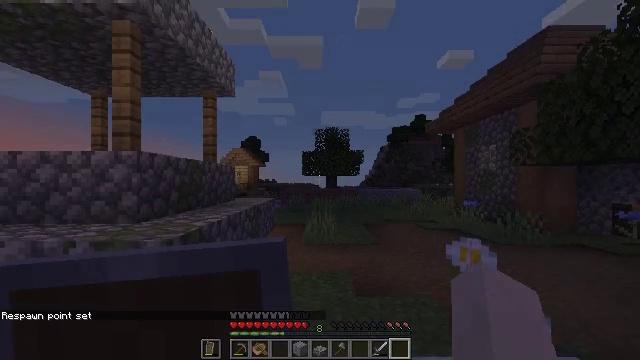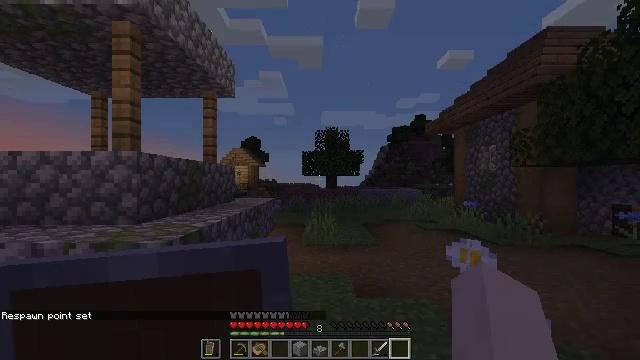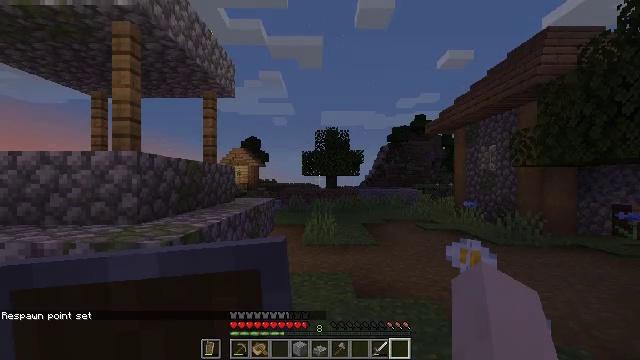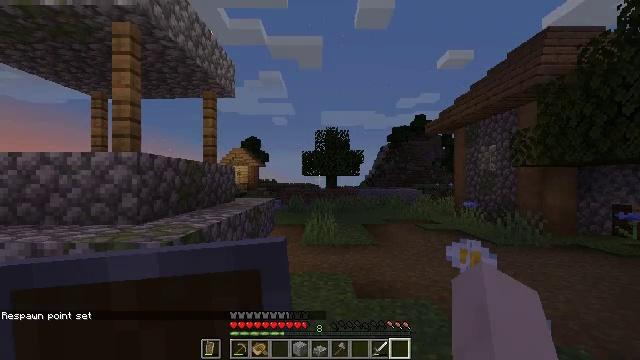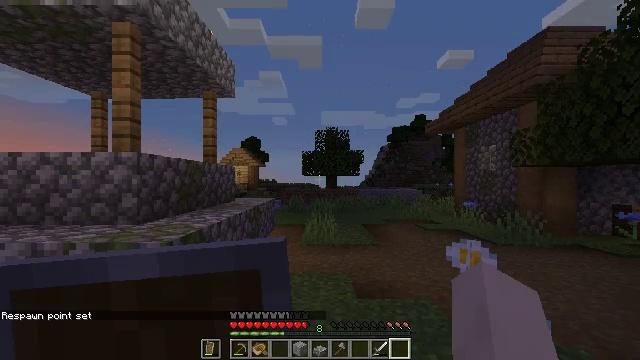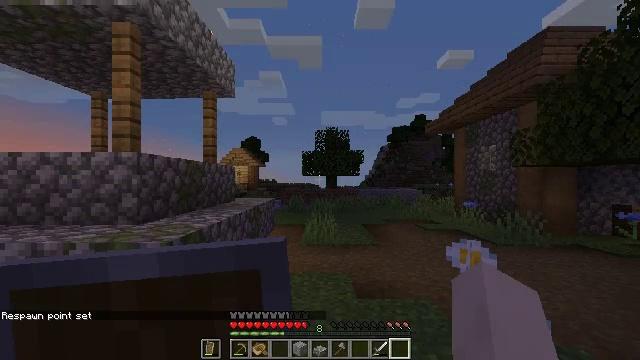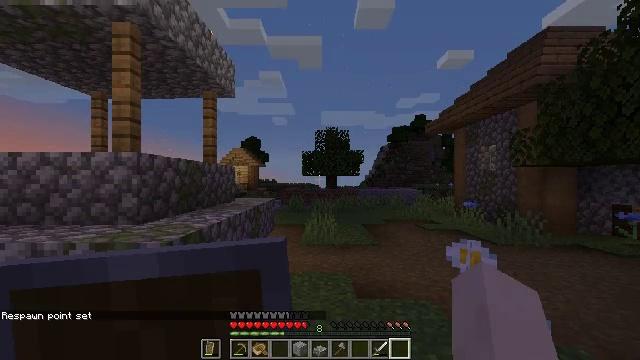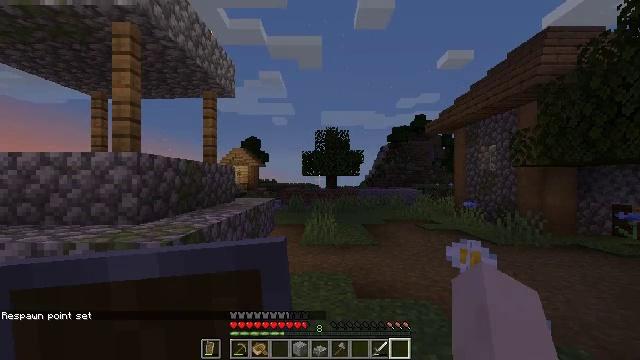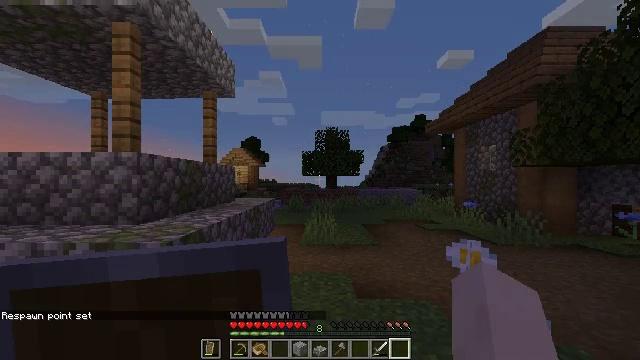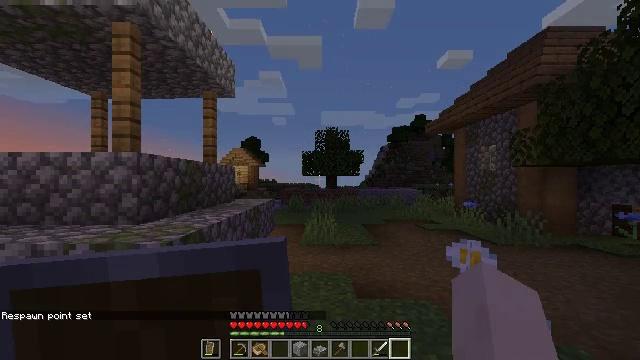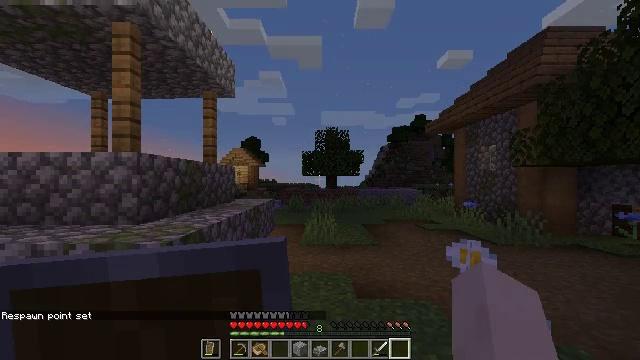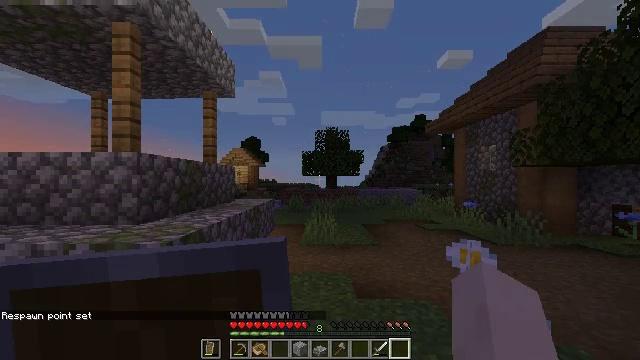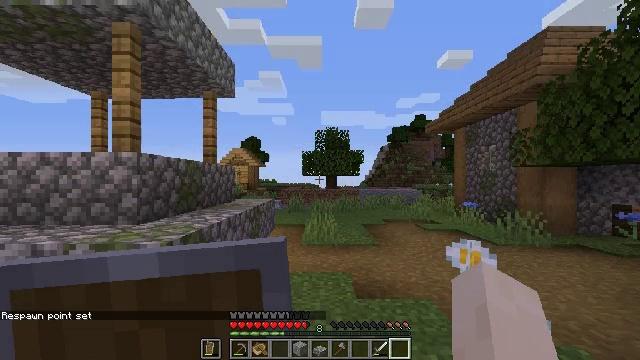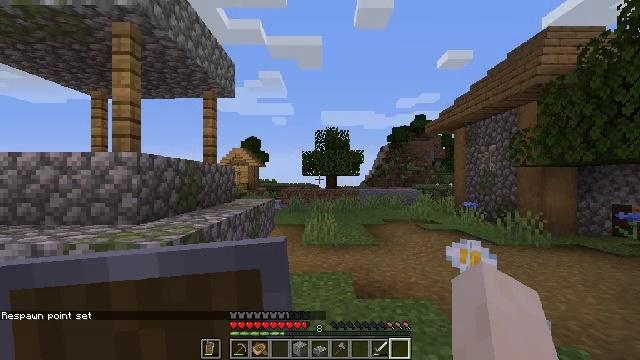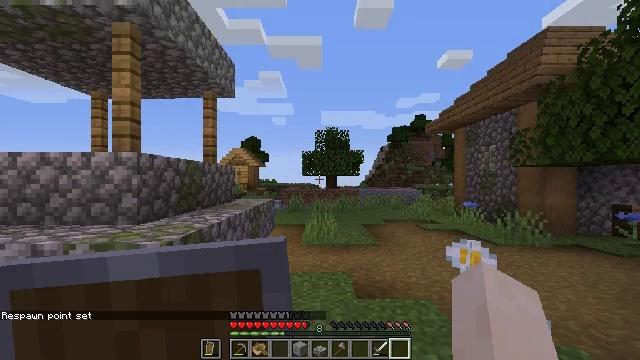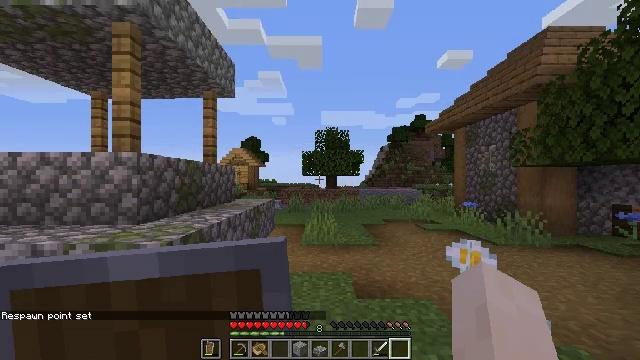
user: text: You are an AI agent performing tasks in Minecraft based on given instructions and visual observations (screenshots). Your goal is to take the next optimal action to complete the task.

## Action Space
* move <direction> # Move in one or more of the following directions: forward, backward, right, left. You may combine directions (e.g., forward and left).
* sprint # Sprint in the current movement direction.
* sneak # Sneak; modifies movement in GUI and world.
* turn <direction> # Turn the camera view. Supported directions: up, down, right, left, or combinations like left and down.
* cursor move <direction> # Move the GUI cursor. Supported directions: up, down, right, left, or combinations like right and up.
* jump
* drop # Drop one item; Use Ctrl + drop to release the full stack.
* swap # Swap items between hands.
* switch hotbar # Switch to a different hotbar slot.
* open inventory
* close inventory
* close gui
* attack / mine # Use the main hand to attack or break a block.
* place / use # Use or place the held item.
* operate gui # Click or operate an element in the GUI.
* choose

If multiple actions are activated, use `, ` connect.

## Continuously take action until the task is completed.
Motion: motion action
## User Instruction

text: Mine the bell from its post.
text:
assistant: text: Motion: no_op
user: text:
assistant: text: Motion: no_op
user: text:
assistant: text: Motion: no_op
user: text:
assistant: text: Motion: no_op
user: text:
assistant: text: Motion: no_op
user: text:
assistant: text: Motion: no_op
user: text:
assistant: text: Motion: no_op
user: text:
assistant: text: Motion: no_op
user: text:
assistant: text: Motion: no_op
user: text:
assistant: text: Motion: no_op
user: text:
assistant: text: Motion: no_op
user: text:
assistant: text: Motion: no_op
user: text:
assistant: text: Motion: no_op
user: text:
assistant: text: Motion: no_op
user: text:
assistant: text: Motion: no_op
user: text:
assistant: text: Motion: no_op
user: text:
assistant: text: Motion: no_op
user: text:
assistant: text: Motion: no_op
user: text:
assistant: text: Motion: no_op
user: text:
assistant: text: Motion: no_op
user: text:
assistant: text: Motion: no_op
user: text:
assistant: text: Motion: no_op
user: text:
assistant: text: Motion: no_op
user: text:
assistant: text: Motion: no_op
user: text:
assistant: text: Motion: no_op
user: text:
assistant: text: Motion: no_op
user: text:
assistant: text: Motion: no_op
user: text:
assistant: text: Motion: no_op
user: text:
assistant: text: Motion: no_op
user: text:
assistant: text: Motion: no_op